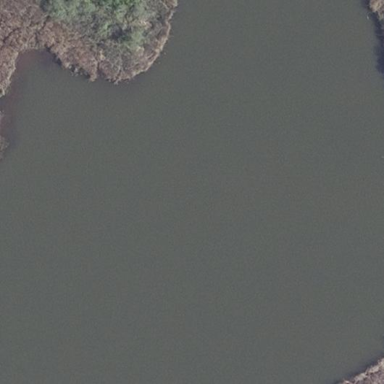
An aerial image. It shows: Pond with natural water.